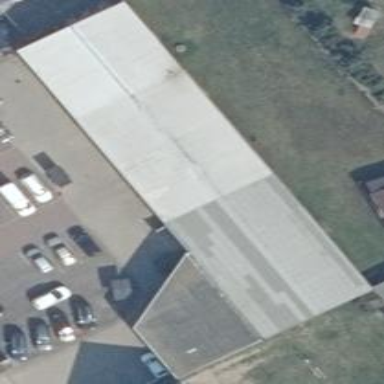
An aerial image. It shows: Commercial building housing car shop.